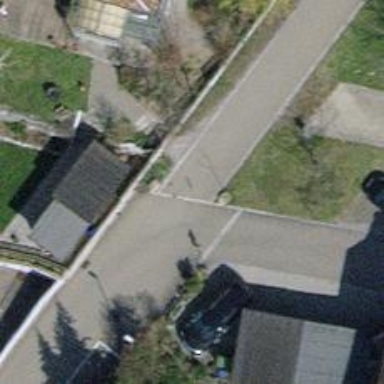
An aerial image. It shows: Bollard barrier.